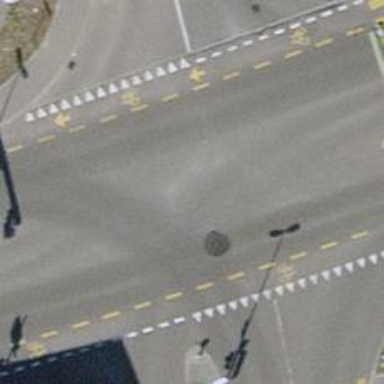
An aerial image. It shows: Road with traffic signals.